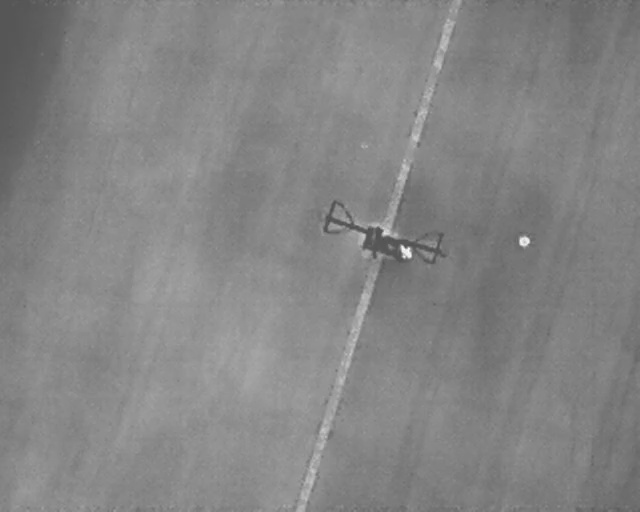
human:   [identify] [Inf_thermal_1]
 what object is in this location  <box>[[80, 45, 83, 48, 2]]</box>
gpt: <ref>1 medium person at the right</ref>

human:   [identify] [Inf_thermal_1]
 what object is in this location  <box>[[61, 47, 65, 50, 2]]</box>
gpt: <ref>1 medium person at the center</ref>